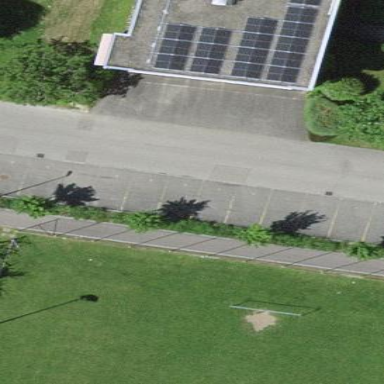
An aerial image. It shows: Street-side parking area with paved surface.